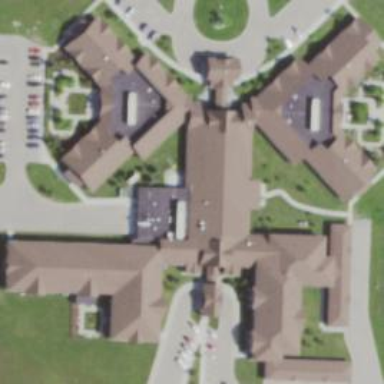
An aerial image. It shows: Building that serves as nursing home.